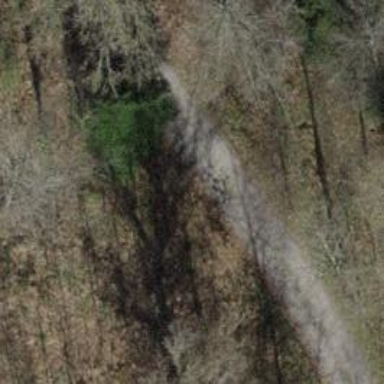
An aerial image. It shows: Track road with grade3 tracktype.